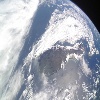
Label: cloud